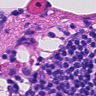
Metastatic tissue present: no